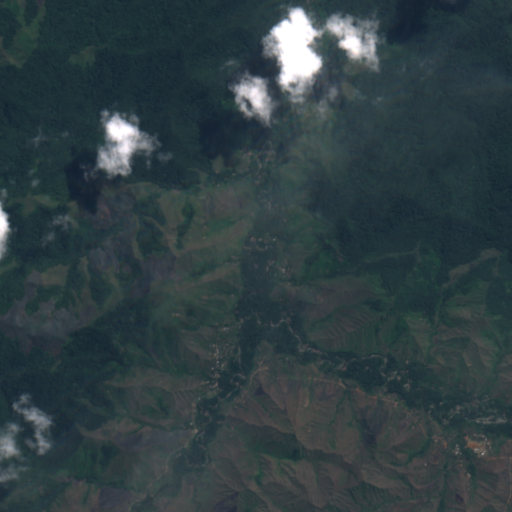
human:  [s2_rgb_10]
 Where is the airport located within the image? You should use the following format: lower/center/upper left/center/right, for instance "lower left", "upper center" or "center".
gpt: The airport is located in the lower right of the image.
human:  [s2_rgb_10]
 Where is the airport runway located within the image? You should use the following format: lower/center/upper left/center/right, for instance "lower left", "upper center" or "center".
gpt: The airport runway is located in the lower right of the image.
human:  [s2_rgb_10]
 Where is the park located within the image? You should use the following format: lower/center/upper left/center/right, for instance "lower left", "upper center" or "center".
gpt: The park is located in the lower right of the image.
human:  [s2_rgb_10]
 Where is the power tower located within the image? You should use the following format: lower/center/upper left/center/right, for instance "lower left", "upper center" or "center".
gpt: There is no power tower in the image.